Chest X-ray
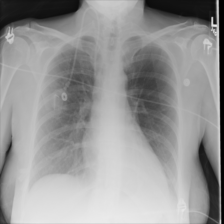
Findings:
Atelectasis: negative
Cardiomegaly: negative
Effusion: negative
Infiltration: negative
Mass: negative
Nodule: negative
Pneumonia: negative
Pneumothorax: negative
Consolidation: negative
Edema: negative
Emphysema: negative
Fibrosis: negative
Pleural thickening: negative
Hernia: negative